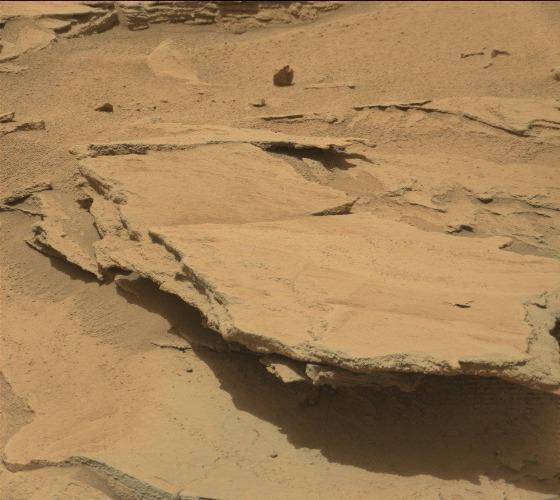
Terrain classes present: Bedrock, Gravel / Sand / Soil, Rock, Shadow